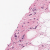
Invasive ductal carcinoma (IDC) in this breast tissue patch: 0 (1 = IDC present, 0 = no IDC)